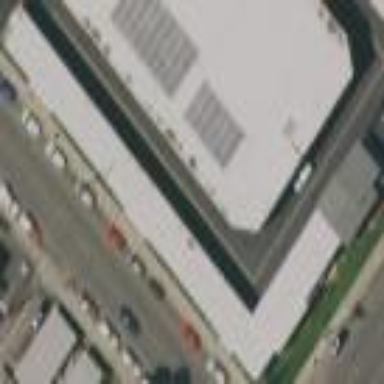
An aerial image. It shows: Warehouse building.